Interaction volume radius: 10 \u00c5
Interaction volume height: 20 \u00c5
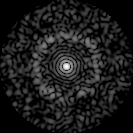
Disorder parameter: 0.8102